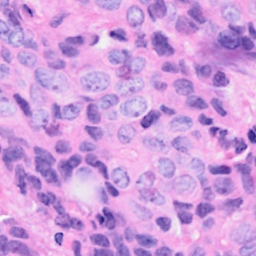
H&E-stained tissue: Breast